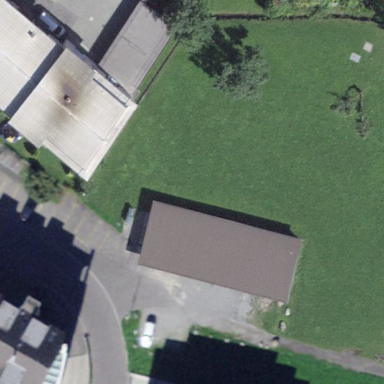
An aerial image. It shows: Building.